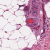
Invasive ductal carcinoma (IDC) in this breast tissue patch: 0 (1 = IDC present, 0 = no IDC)